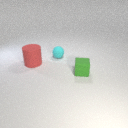
small green rubber cube in front of small cyan rubber sphere